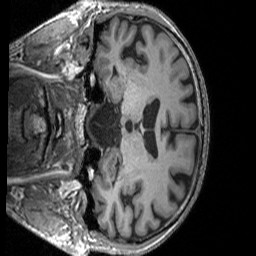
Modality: T1w
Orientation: coronal
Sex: male
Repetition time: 1.95 s
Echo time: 0.026 s